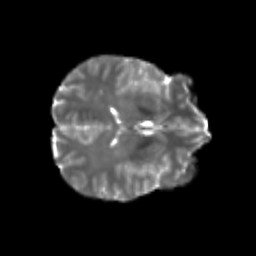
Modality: T2w
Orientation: axial
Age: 24
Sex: male
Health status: healthy
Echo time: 0.074 s